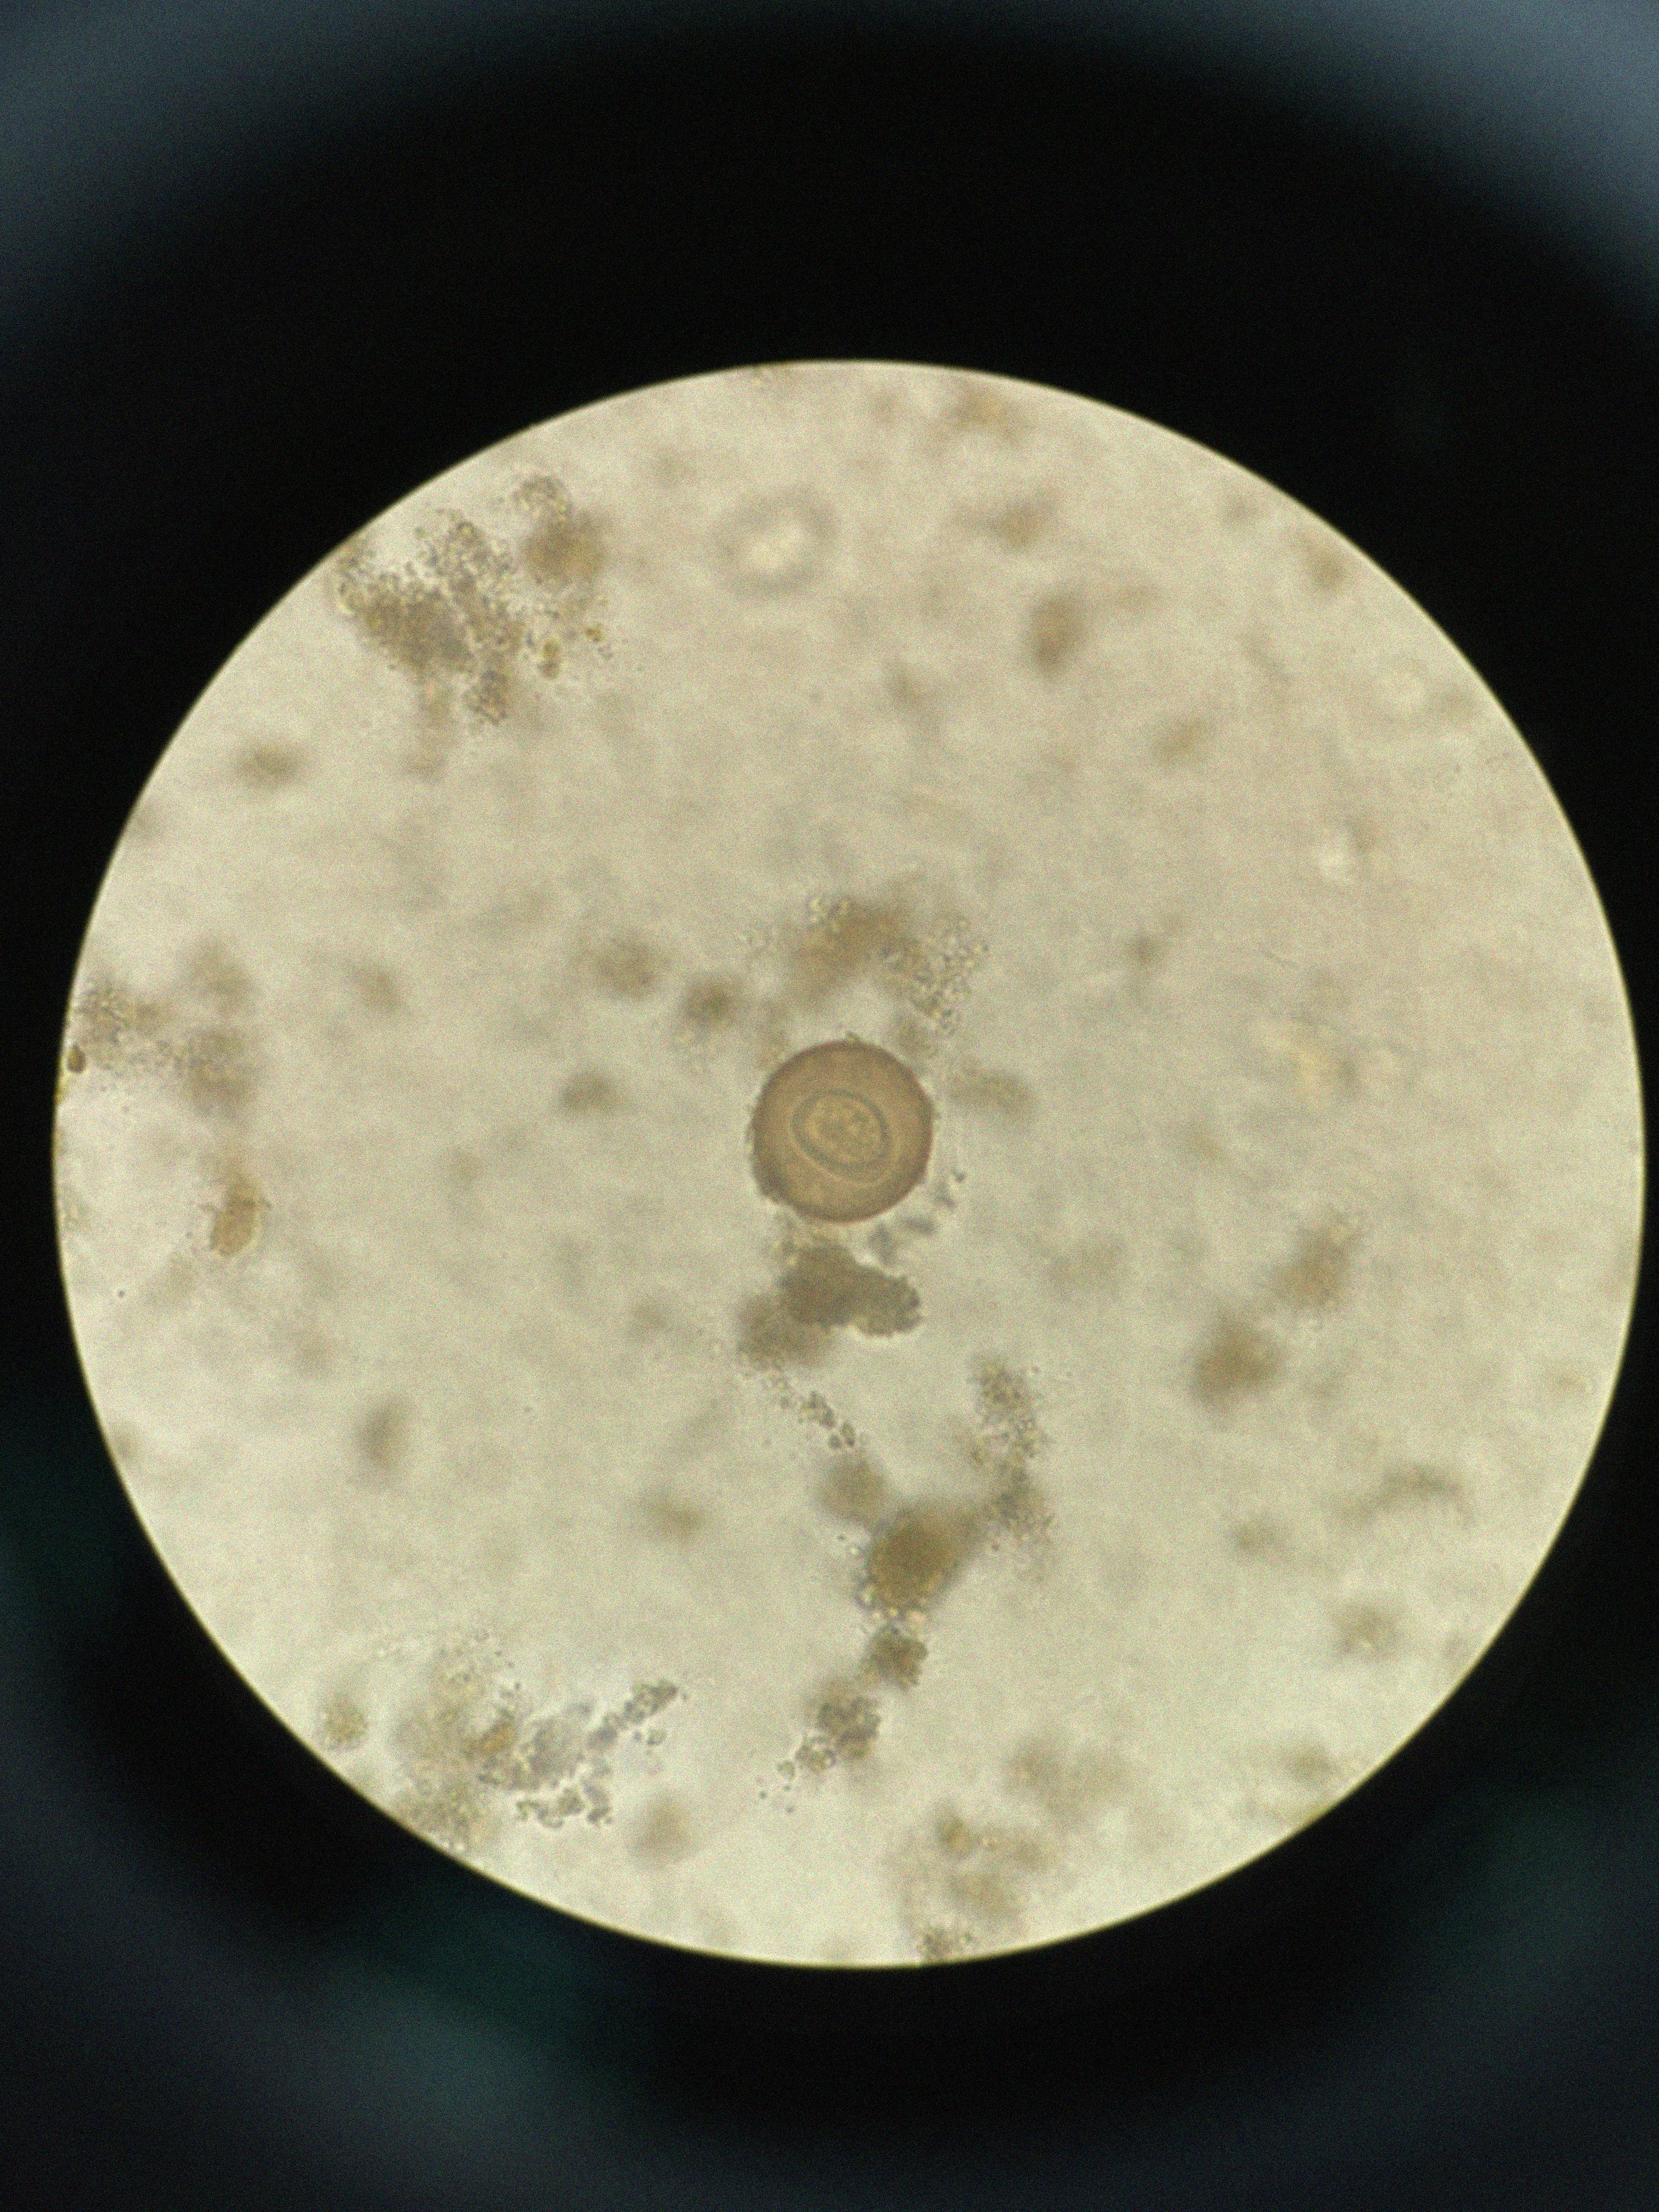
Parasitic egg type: Hymenolepis diminuta